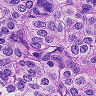
Metastatic tissue present: yes